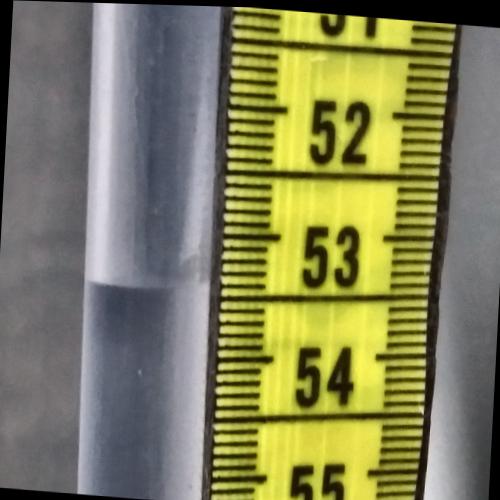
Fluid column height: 53.4 cm